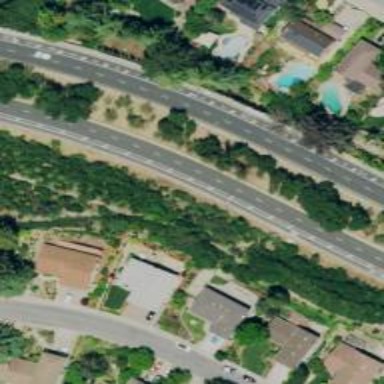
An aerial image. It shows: Primary road with asphalt surface.